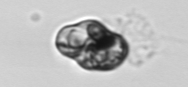
Label: Proterythropsis